Question: I would like to enter datas in the login boxes

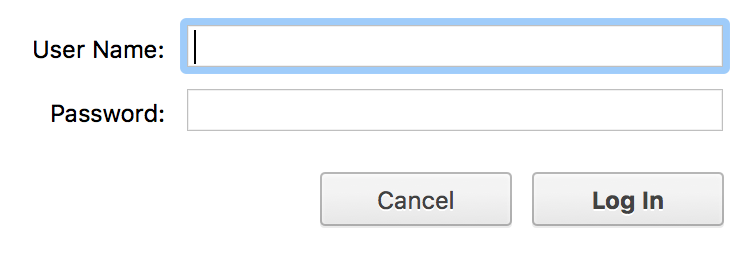
Answer: If your pop up is coming as new window then you can refer this link which is explaining your problem nicely: <URL>